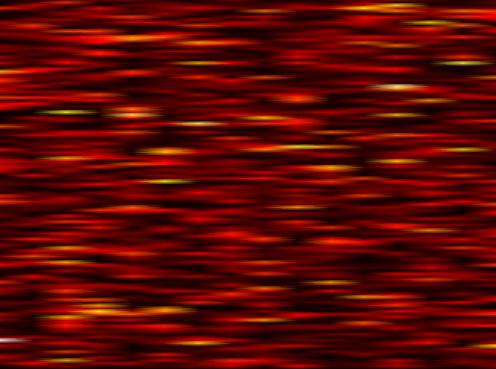
Label: FBMC